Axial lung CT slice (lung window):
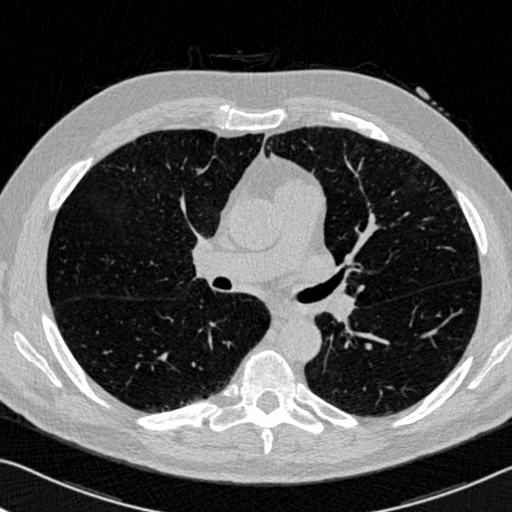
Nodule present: no